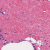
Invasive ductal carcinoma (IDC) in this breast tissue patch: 0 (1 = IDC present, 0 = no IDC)